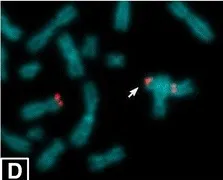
FISH characterization of deleted marker. A FISH analysis with the specific probe for Xp11.1-q11.1 alpha-satellite (DXZ1, red signals) on the normal chromosome X and the deleted marker (arrow). E; Schematic representation of deleted marker structure.
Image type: pathology (fish)